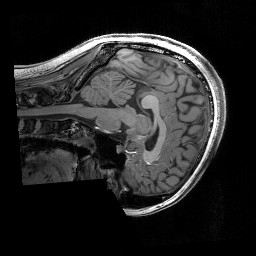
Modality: T1w
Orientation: sagittal
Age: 18
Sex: female
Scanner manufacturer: siemens
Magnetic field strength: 3 T
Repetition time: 2.3 s
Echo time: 0.00344 s